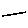
Label: line